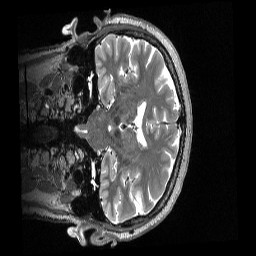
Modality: T2w
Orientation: coronal
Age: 68
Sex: female
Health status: healthy
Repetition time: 3.2 s
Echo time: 0.563 s